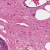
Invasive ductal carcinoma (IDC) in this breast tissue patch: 0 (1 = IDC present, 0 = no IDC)